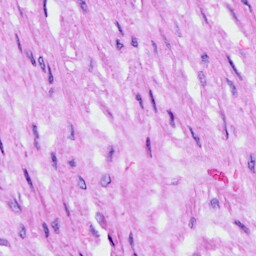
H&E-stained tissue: Ovarian